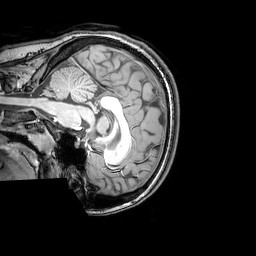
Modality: T1w
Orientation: sagittal
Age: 20
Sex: female
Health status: healthy
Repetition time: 0.081 s
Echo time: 0.037 s